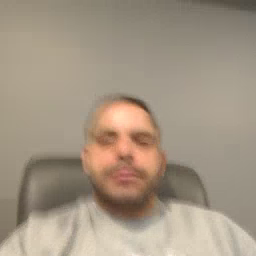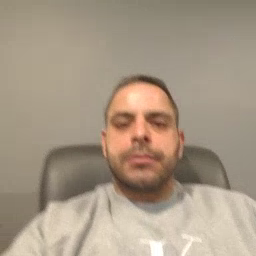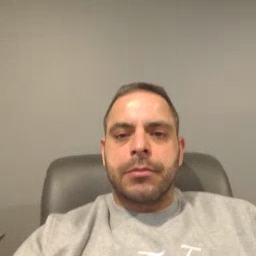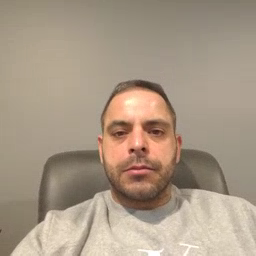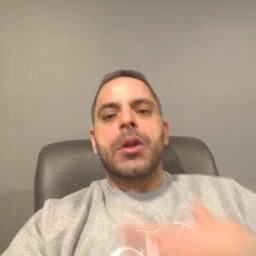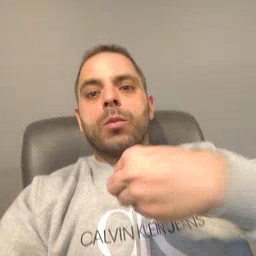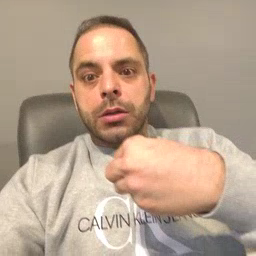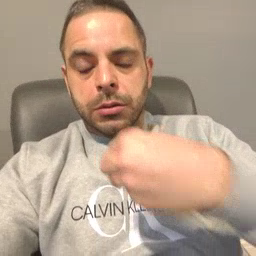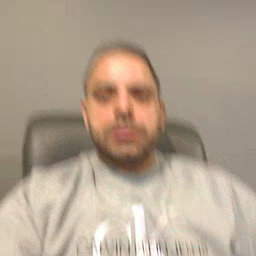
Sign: white